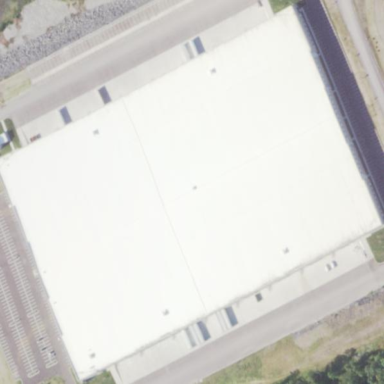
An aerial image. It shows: Warehouse building.